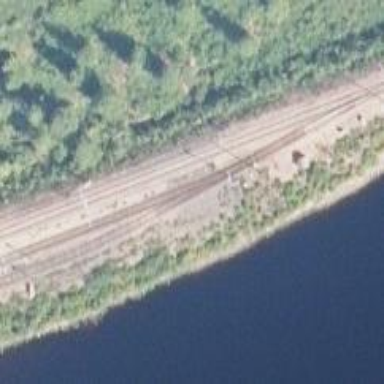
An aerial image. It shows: Continuous rail railway with electrified contact line.